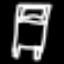
Label: bed